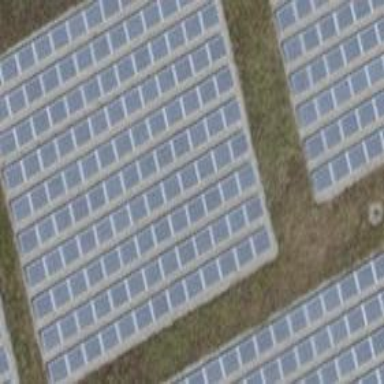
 consisting of solar photovoltaic panels."